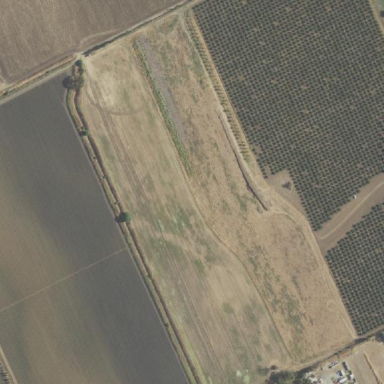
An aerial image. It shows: Olive tree orchard.